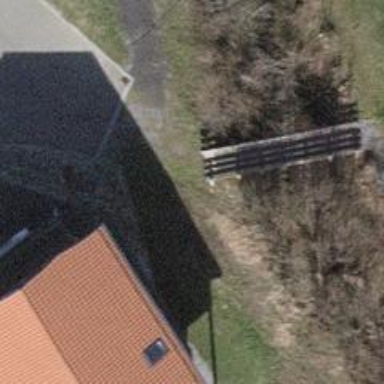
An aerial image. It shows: Footway bridge.